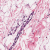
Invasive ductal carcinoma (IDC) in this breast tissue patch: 0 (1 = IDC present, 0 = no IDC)